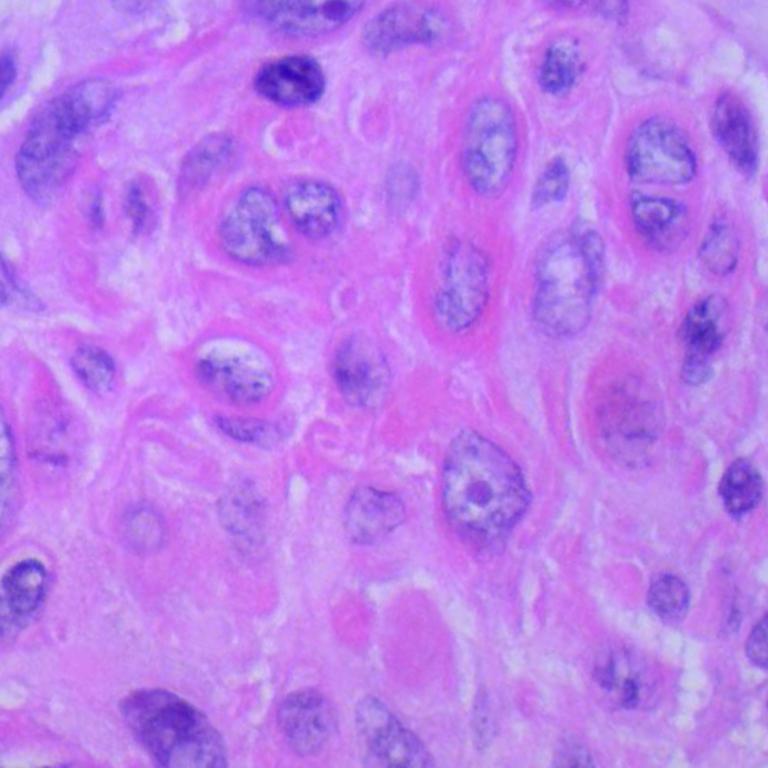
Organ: lung
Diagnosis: squamous carcinomas